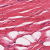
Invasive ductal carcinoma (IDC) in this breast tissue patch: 0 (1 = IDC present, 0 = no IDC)